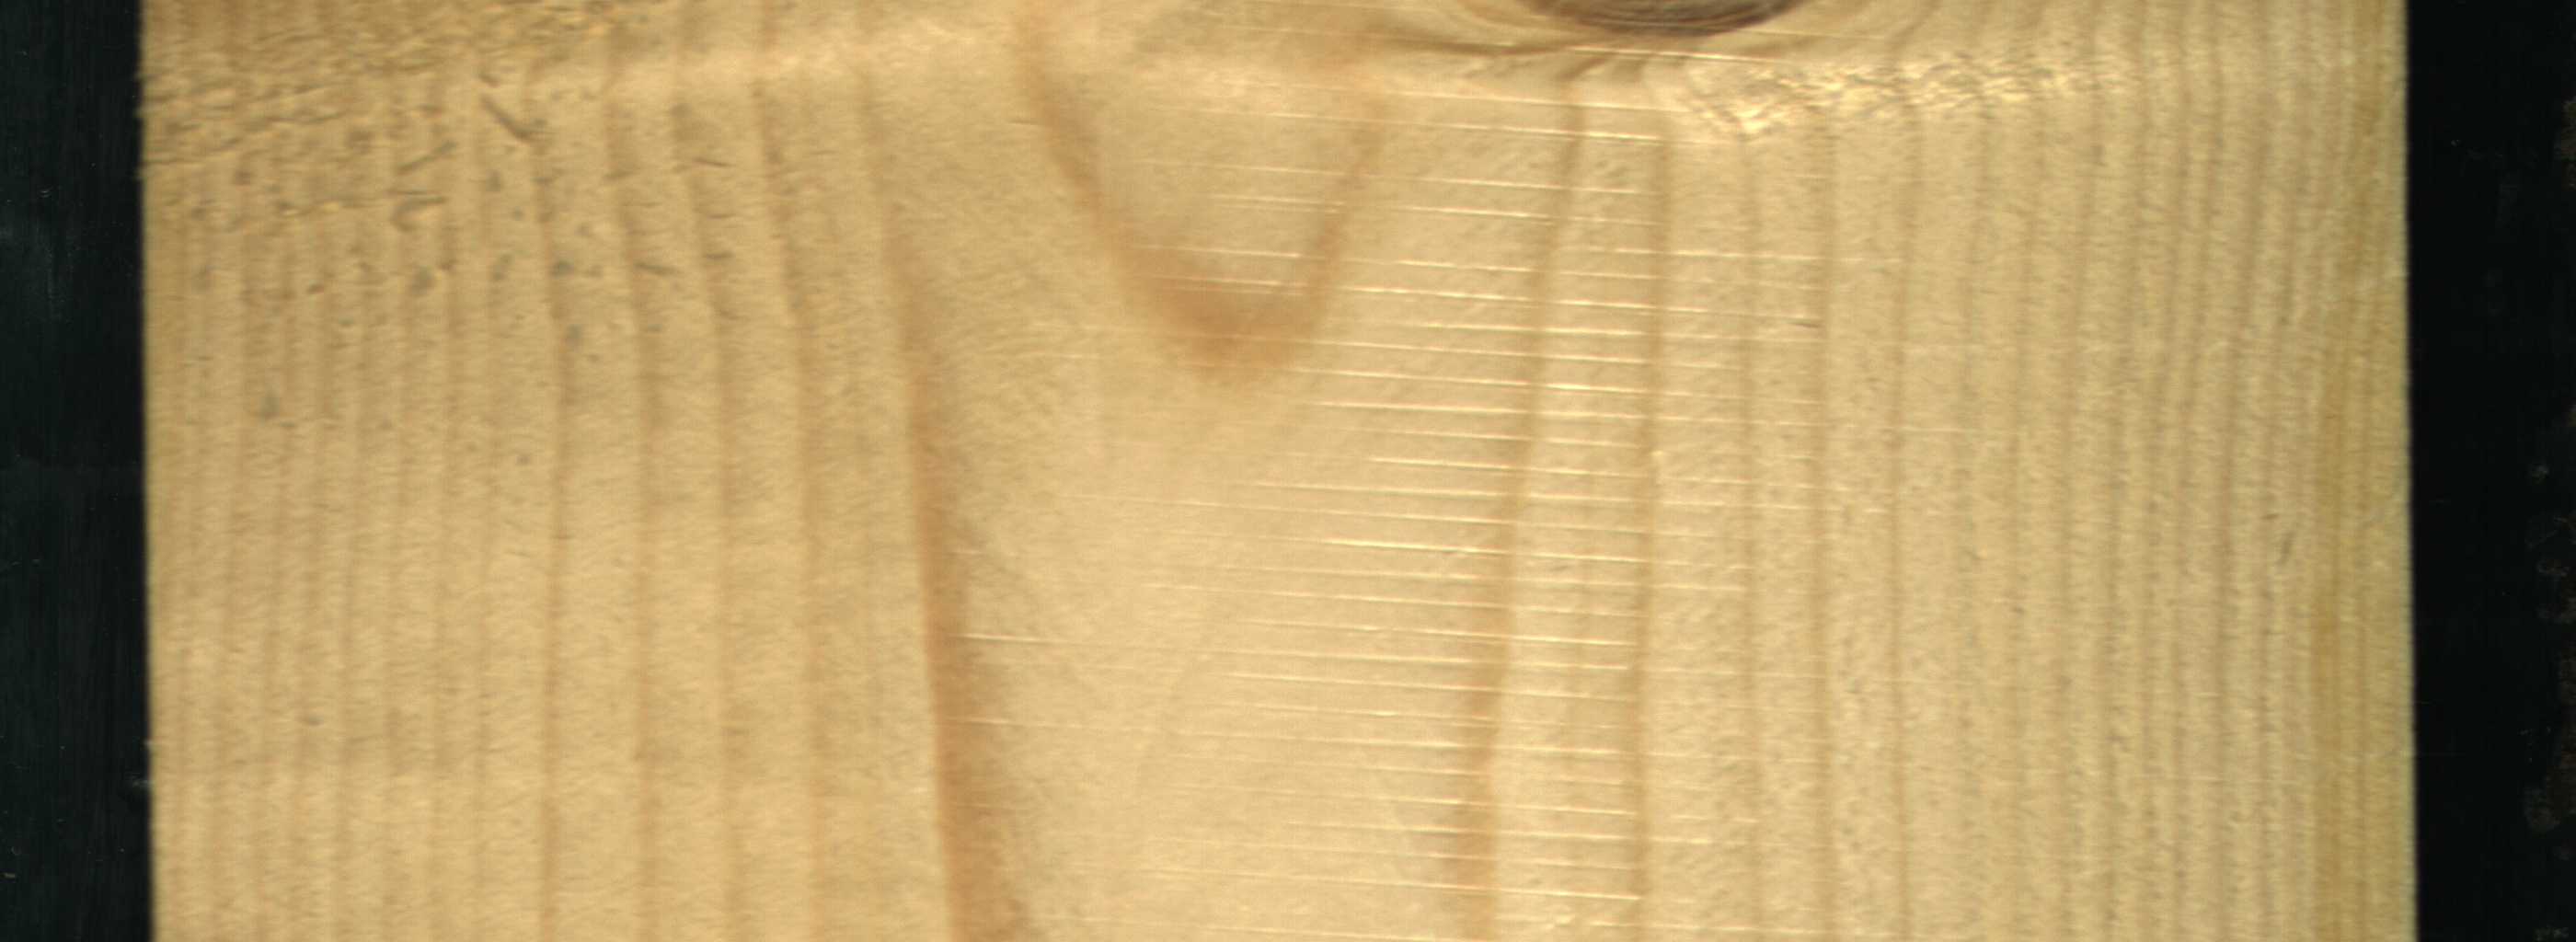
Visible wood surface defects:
Live_Knot